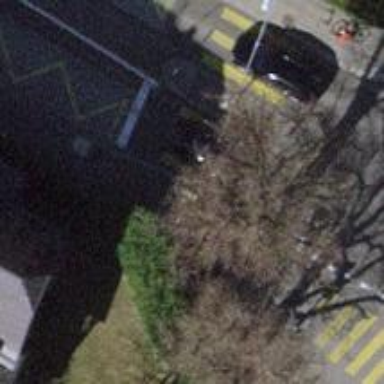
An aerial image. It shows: Kerb serving as barrier.